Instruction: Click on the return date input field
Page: home
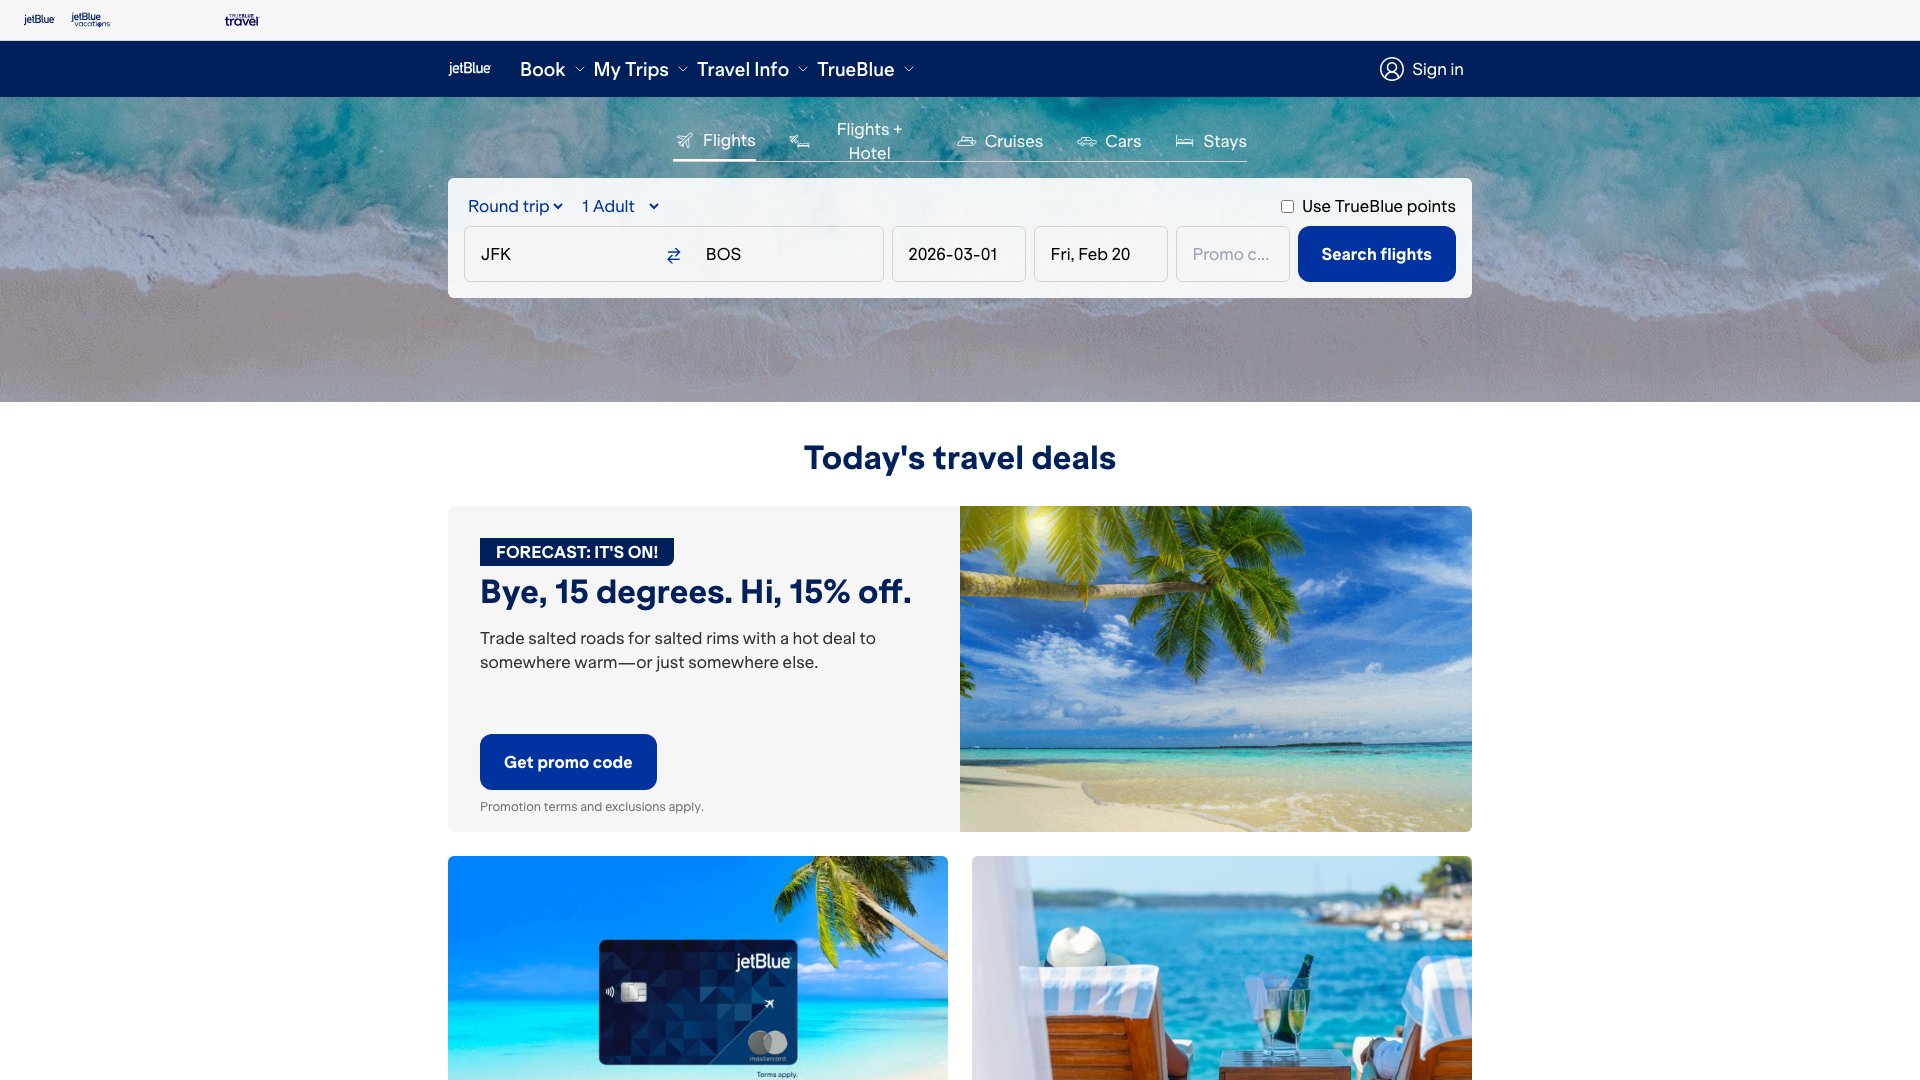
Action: click